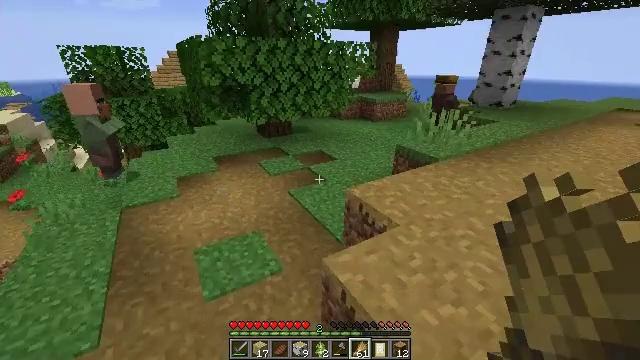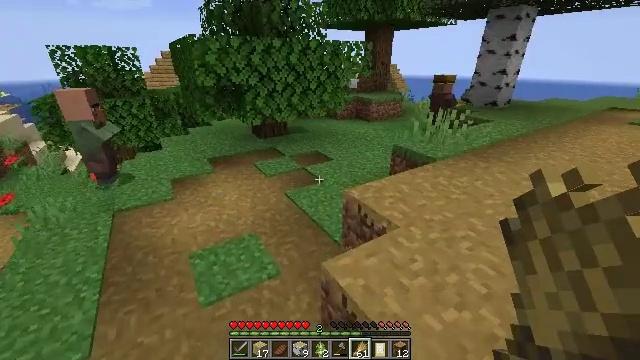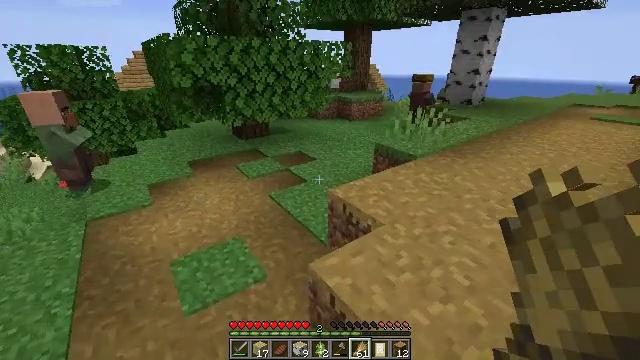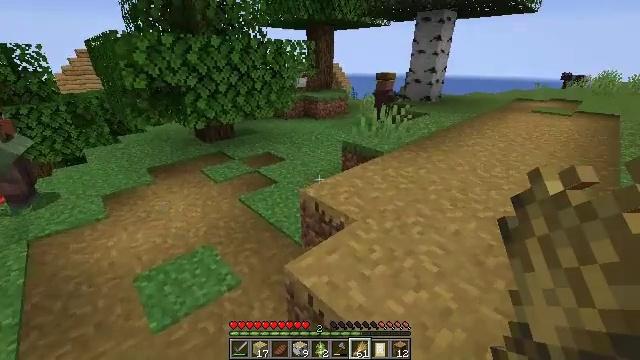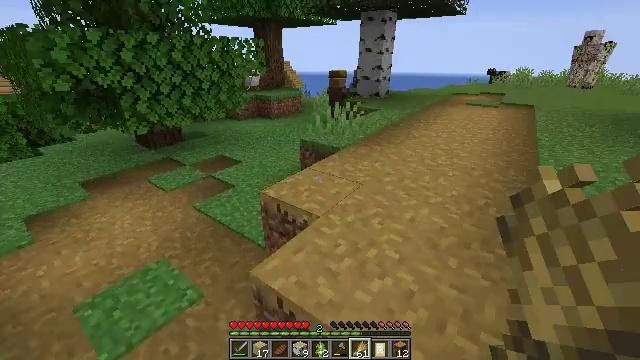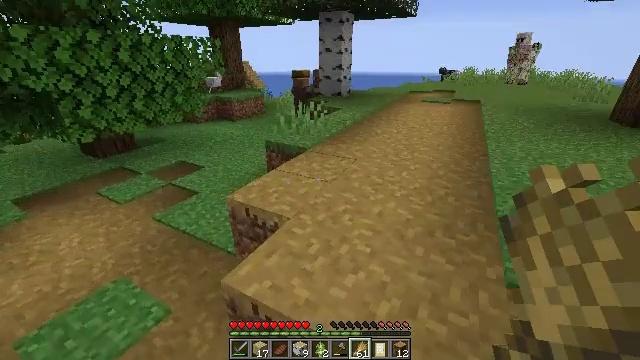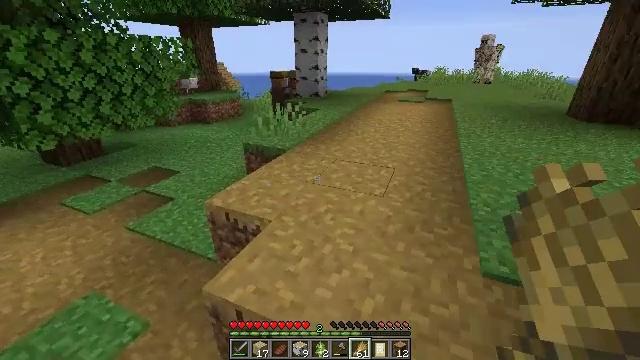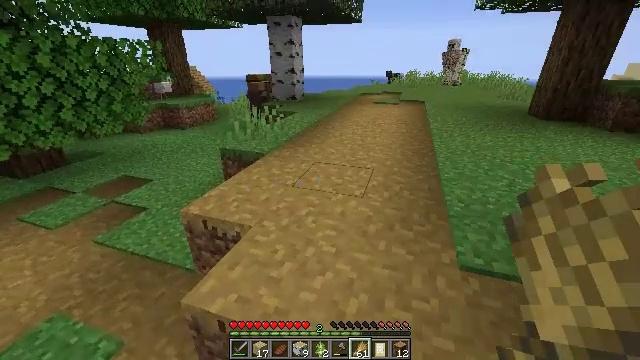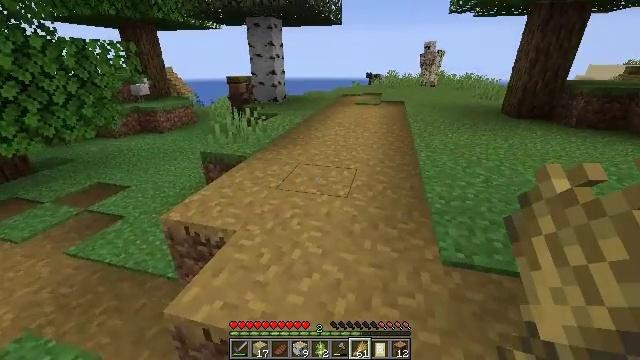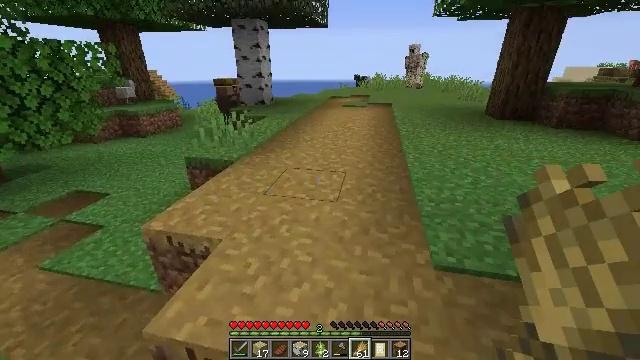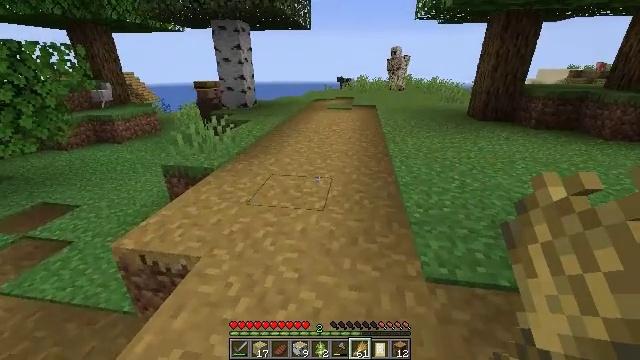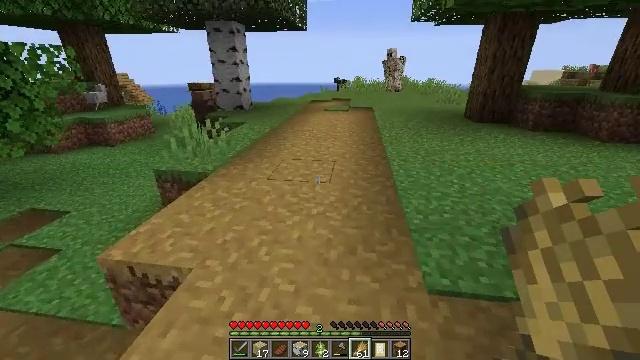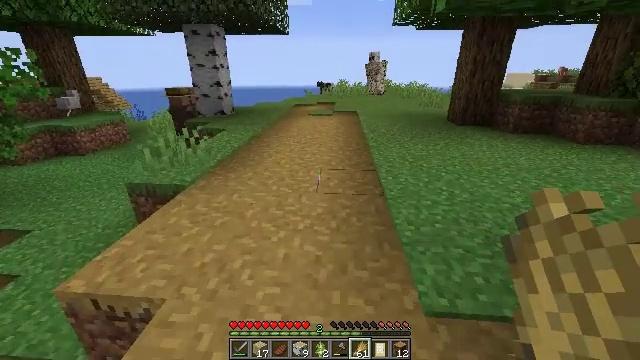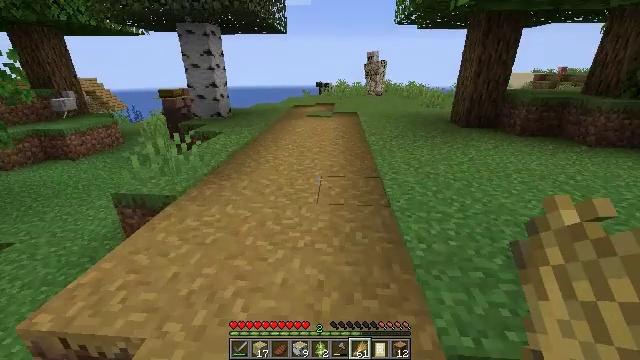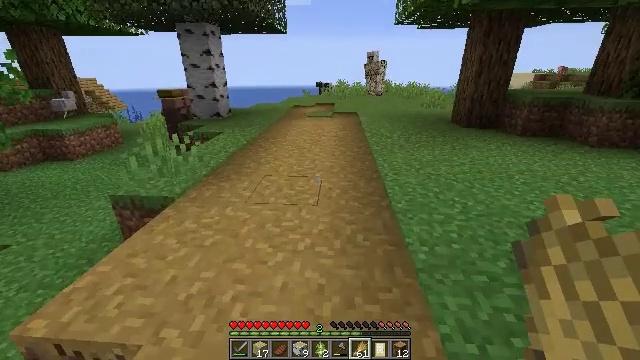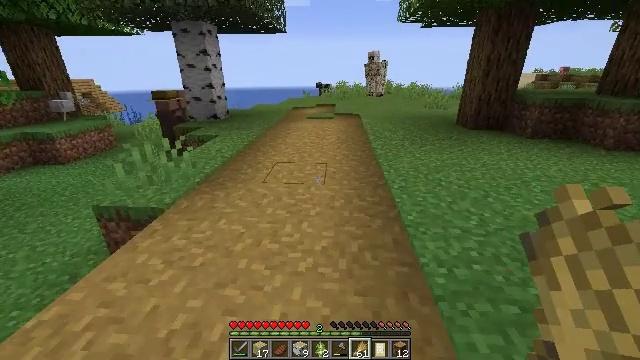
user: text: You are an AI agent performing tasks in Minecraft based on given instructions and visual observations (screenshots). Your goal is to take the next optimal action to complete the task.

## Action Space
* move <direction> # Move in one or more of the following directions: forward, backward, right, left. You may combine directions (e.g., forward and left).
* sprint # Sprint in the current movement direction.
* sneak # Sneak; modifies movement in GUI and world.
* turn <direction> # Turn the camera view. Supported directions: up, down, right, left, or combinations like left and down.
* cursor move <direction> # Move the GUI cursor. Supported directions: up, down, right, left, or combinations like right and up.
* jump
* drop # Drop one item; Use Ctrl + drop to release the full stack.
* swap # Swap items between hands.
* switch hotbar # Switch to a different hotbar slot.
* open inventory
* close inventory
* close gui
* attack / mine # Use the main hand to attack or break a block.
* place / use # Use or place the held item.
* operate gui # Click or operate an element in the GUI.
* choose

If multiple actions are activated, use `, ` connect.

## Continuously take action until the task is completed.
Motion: motion action
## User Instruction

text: Harvest beetroots from the farm.
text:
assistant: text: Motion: turn right
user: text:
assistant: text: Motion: turn right
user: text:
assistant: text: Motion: turn right
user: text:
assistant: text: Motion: turn right
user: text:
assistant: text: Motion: turn right
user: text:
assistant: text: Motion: turn right
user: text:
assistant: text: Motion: turn right
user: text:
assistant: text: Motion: turn right
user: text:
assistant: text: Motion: move forward, turn right
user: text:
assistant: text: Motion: move forward, turn right
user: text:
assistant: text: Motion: move forward
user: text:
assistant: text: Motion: move forward, turn right
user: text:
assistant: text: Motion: move forward
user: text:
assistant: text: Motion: move forward
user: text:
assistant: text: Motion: move forward
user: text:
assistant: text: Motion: move forward
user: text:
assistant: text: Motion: no_op
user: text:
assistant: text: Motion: no_op
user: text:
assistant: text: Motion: no_op
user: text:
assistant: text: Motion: no_op
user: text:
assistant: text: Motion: no_op
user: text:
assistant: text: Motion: no_op
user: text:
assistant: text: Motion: no_op
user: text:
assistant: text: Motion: no_op
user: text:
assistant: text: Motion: no_op
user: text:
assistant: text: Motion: no_op
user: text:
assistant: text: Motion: no_op
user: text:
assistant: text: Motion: no_op
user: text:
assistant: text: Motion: no_op
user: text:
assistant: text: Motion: open inventory